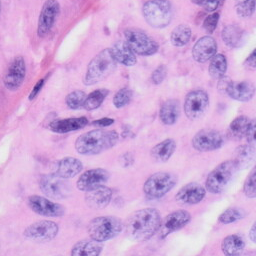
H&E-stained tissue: Skin